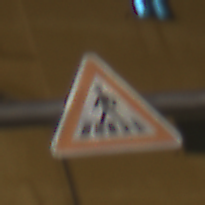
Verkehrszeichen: FussgaengerueberwegRechts
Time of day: Night
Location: Outdoor (Urban)
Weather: PartlyCloudy
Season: NotSpecified
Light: Artificial